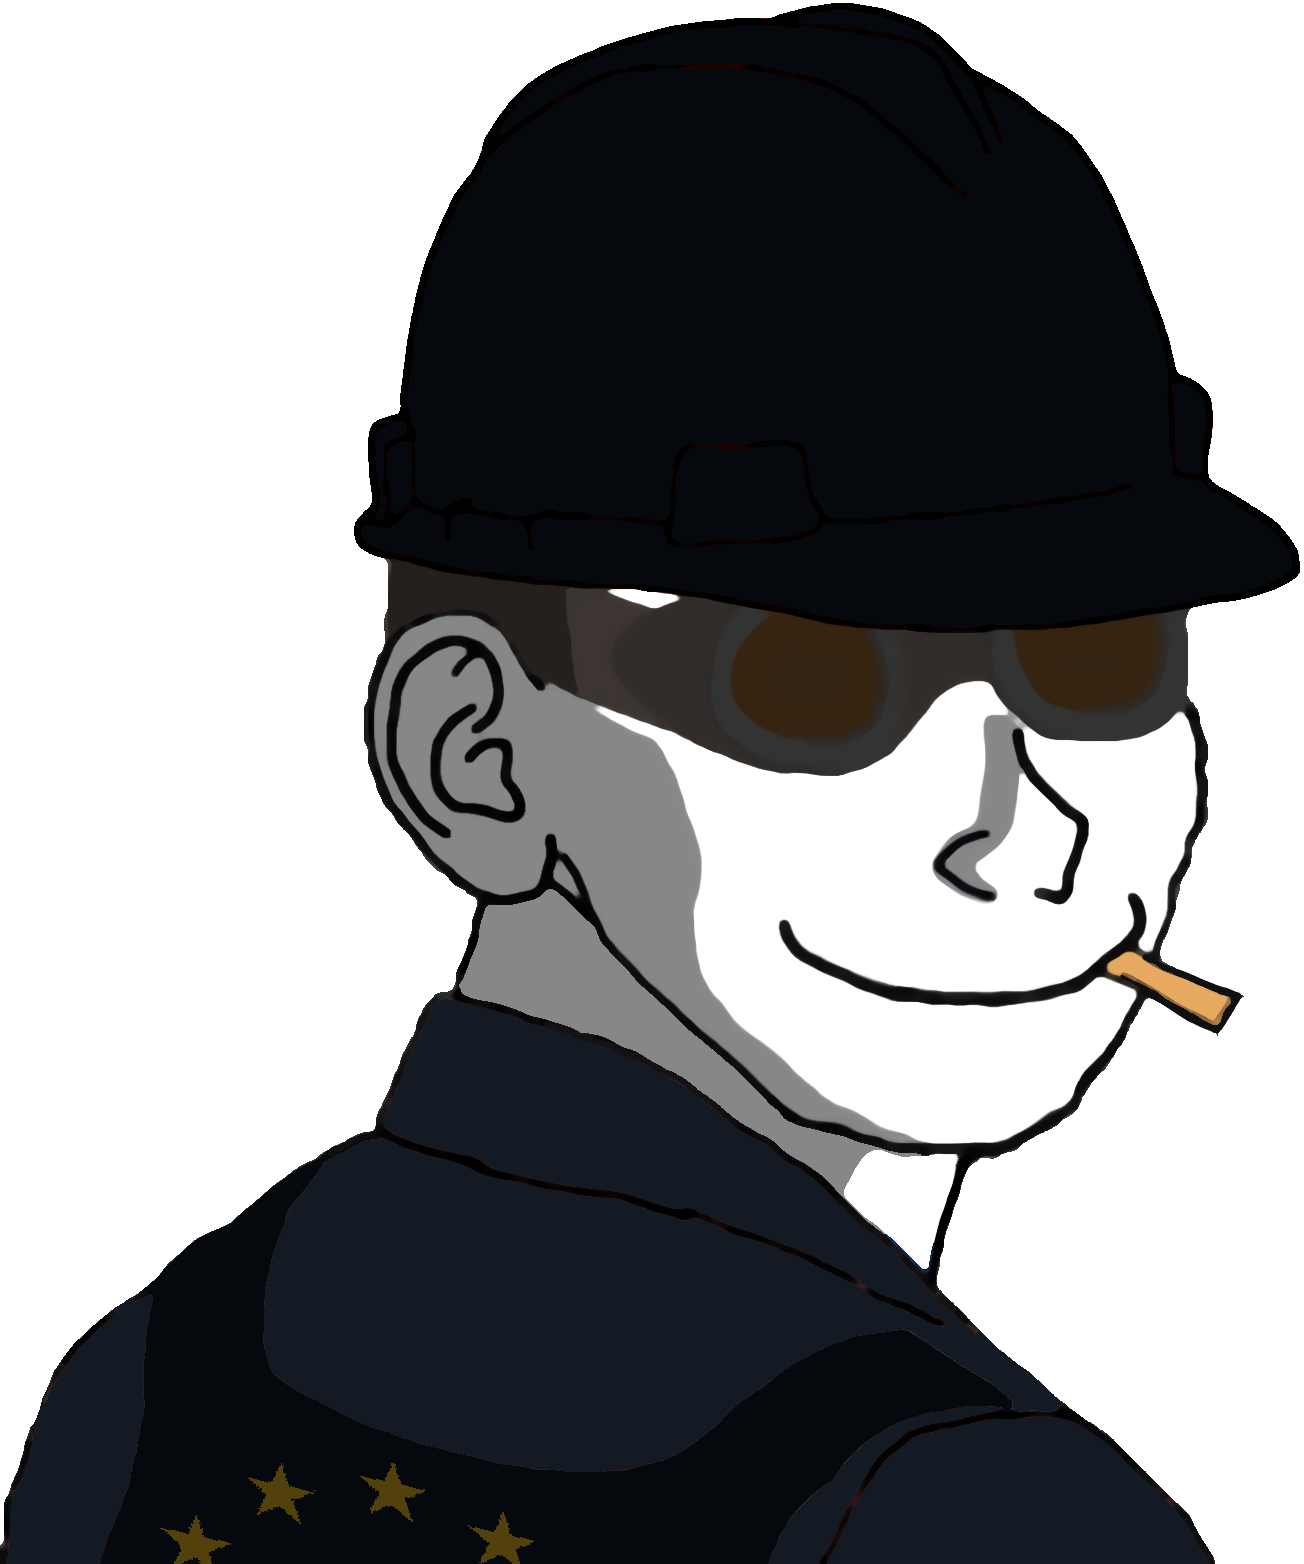
Label: 5_Oomer